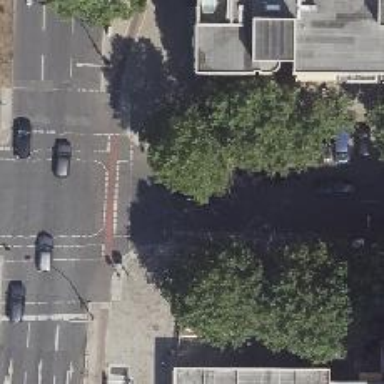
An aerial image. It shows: Residential road with asphalt surface. There is separate sidewalk and cycling track.